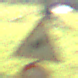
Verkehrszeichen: DoppelkurveRechts
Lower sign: Ueberholverbot
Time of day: MorningAfternoon
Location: Outdoor (Nature)
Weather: Clear
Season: NotSpecified
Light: Natural